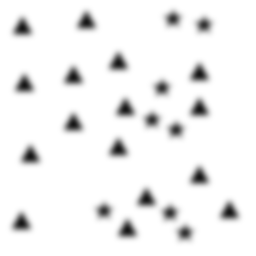
Squares: 0
Triangles: 16
Stars: 8
Total shapes: 24